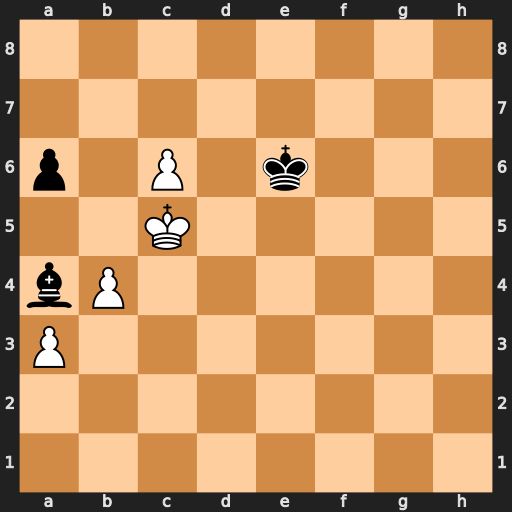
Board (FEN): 8/8/p1P1k3/2K5/bP6/P7/8/8
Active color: w
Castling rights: -
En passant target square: -
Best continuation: Kb6 Kd5 c7 Bd7 Kb7 Kc4 Kxa6